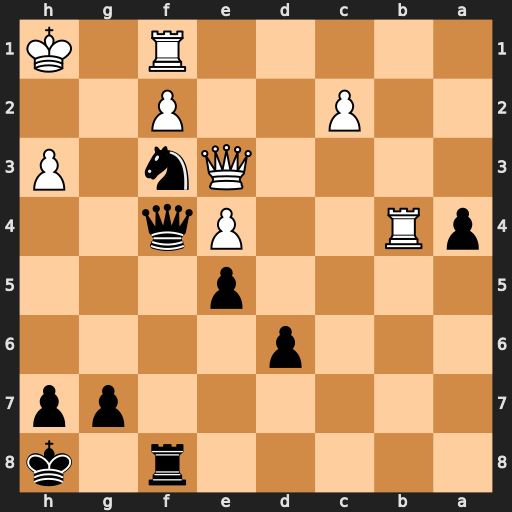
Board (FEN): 5r1k/6pp/3p4/4p3/pR2Pq2/4Qn1P/2P2P2/5R1K
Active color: b
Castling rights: -
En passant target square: -
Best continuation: Qh2#